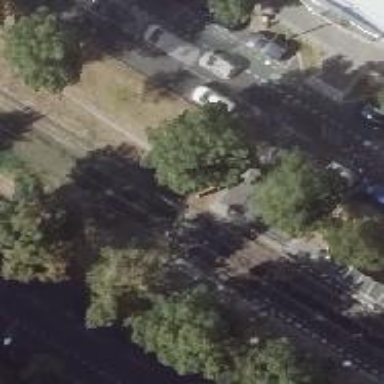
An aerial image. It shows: Uncontrolled tram crossing.